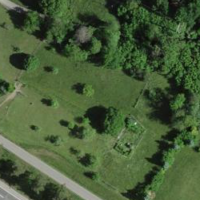
EUNIS habitat code: 57
Species observed at this site:
Orchis militaris
Aegopodium podagraria